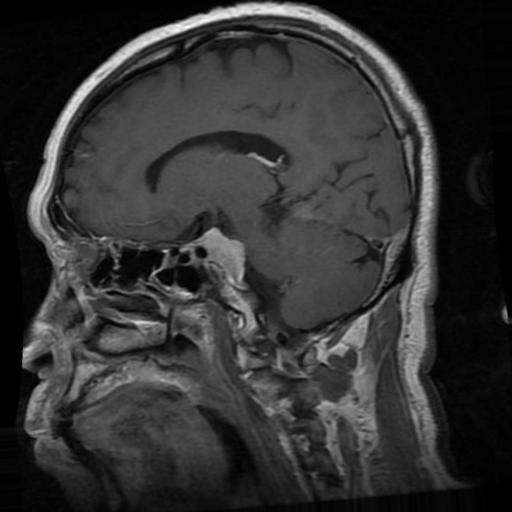
Label: meningioma